三年级 · 度量几何学
下边的图形被撕掉了一个角, 这个长方形原来的面积是 ( )平方厘米。（每个小正方形边长是 1 厘米)

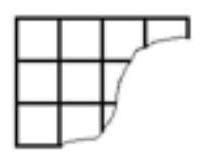
答案: 解12

【分析】根据题图可知, 长方形的长为 4 厘米, 宽为 3 厘米。根据长方形的面积 $=$ 长 $\times$ 宽解答即可。

【详解】 $4 \times 3=12$ (平方厘米)
则这个长方形原来的面积是 12 平方厘米。

【点睛】熟练掌握长方形的面积公式，灵活运用公式解决问题。